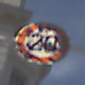
Verkehrszeichen: Geschwindigkeit20
Umgebung: Outdoor, Urban
Tageszeit: MorningAfternoon
Wetter: PartlyCloudy
Licht: Natural
Jahreszeit: NotSpecified
Kontrast: HighContrast